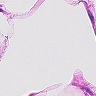
Metastatic tissue present: no